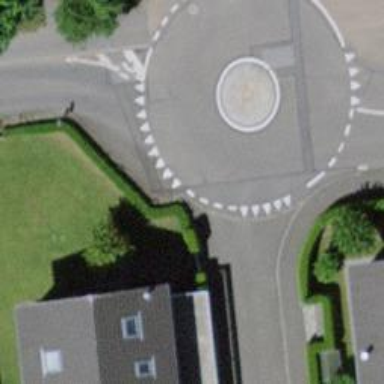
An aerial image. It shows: Road with "give way" sign.